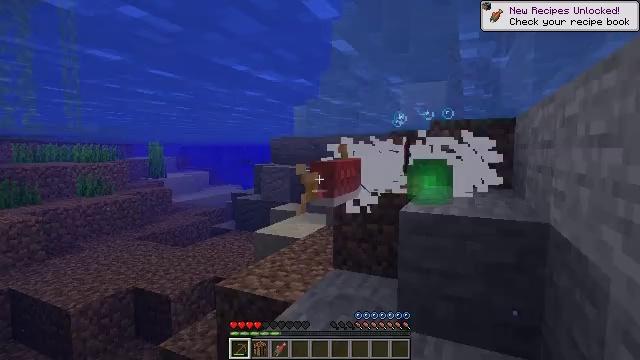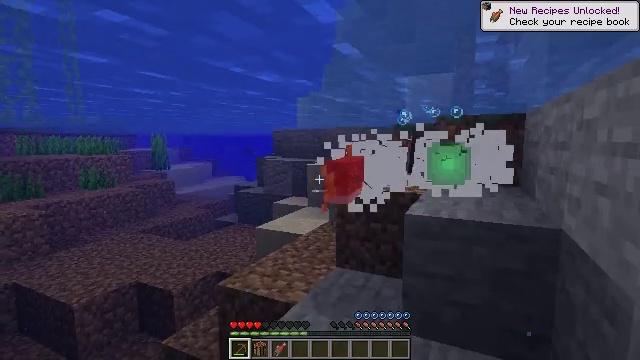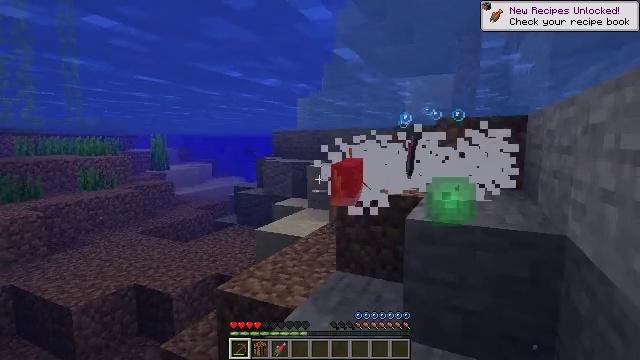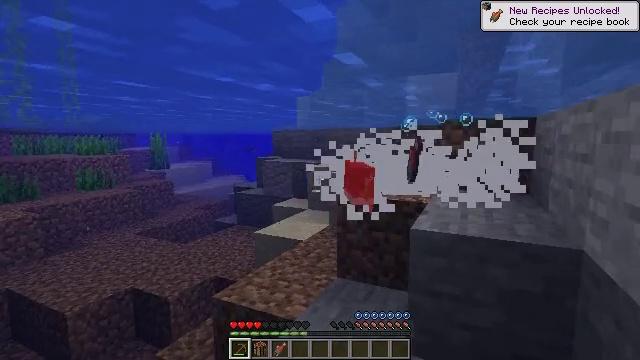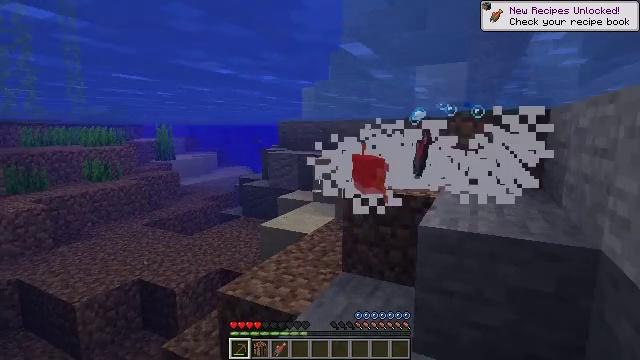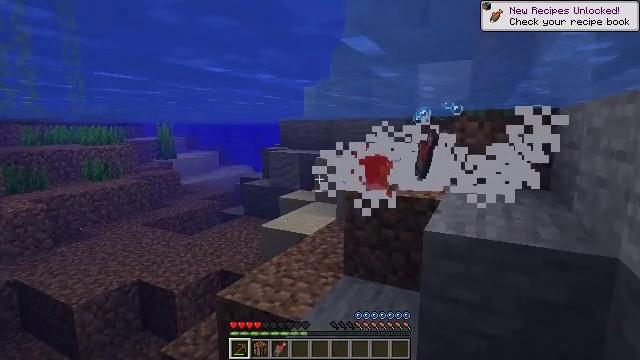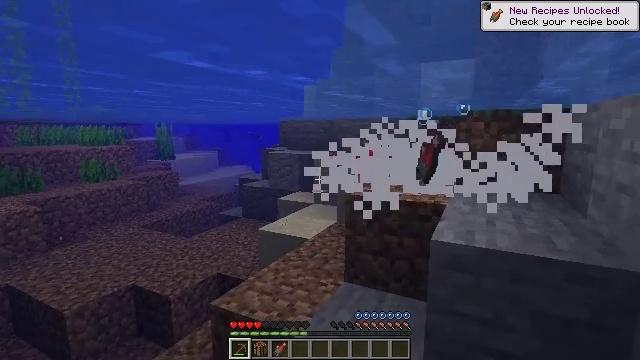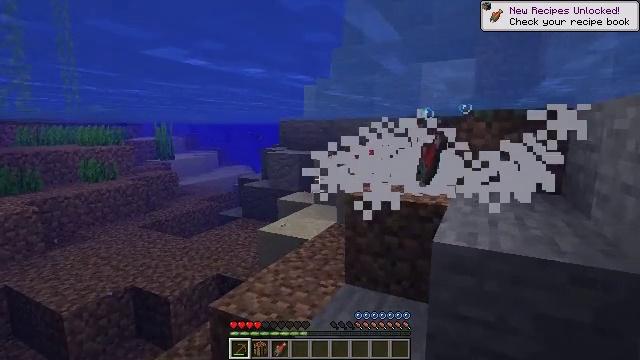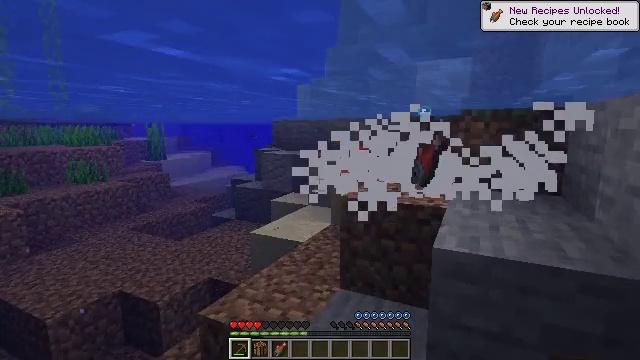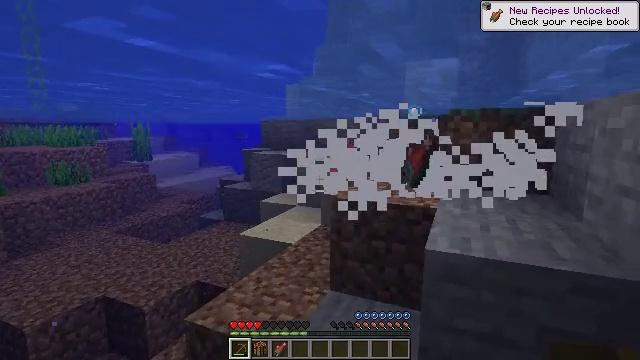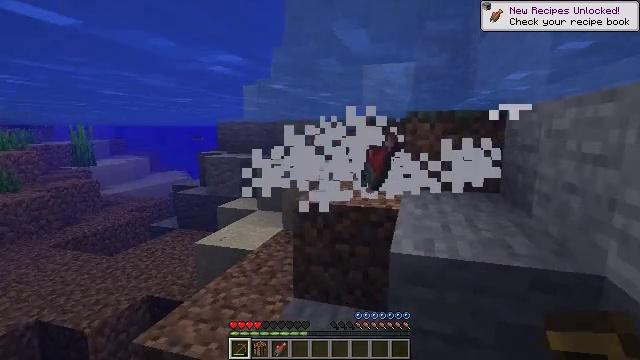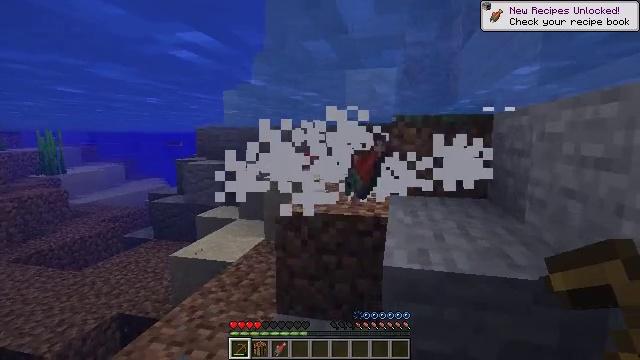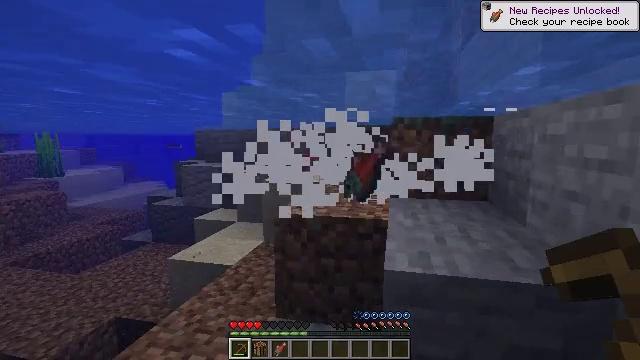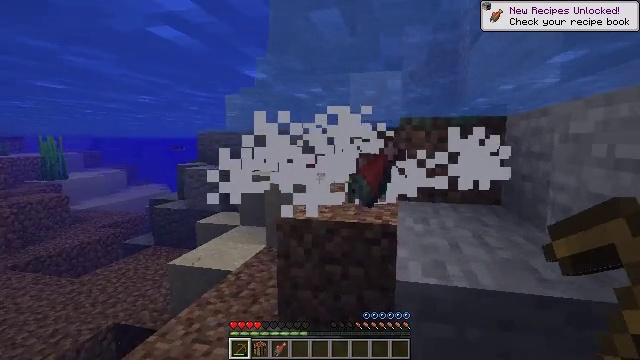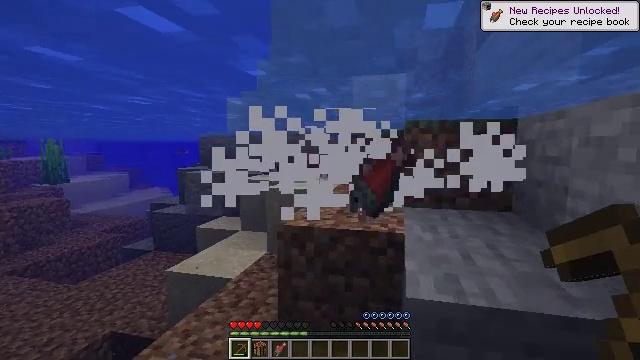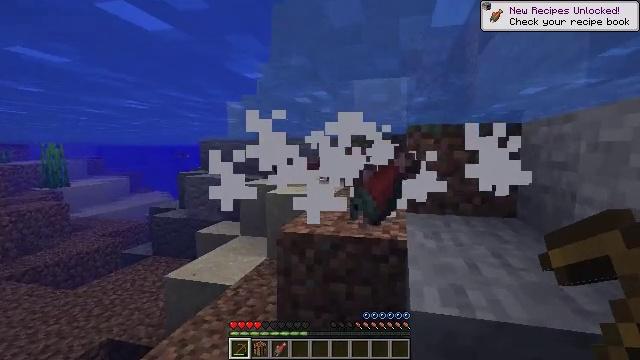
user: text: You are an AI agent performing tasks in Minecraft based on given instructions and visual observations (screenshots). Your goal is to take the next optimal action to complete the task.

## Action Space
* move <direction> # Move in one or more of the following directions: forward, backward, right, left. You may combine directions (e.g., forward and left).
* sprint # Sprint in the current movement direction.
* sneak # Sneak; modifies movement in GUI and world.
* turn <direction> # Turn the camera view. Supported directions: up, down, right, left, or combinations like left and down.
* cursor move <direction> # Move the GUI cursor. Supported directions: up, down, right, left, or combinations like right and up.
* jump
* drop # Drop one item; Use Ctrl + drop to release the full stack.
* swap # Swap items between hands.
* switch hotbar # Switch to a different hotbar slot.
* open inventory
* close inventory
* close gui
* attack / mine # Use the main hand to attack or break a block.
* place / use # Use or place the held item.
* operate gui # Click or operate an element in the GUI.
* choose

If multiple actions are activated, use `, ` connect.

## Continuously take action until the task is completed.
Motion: motion action
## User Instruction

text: Kill aquatic mobs.
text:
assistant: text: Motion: move forward, turn down
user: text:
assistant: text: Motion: move forward
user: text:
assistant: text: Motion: move forward
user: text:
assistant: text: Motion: move forward, turn left and down
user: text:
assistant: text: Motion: move forward
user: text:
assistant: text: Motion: move forward
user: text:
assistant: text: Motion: move forward
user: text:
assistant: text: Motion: move forward, turn right
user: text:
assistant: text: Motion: move forward, turn right
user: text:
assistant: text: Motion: move forward, turn right
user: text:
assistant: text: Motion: move forward, turn right and up
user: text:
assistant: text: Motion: move forward
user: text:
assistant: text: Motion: move forward
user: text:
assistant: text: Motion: move forward
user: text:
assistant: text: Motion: move forward
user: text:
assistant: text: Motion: move forward
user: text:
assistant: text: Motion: move forward
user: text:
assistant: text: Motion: move forward
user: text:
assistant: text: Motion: move forward
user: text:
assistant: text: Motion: move forward
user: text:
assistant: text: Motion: move forward
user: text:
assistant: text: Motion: move forward
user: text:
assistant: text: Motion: move forward
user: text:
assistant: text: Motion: move forward
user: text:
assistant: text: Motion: move forward
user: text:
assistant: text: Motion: move forward
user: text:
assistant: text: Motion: move forward
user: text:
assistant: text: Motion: move forward
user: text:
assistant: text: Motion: move forward
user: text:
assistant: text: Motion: move forward